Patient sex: F
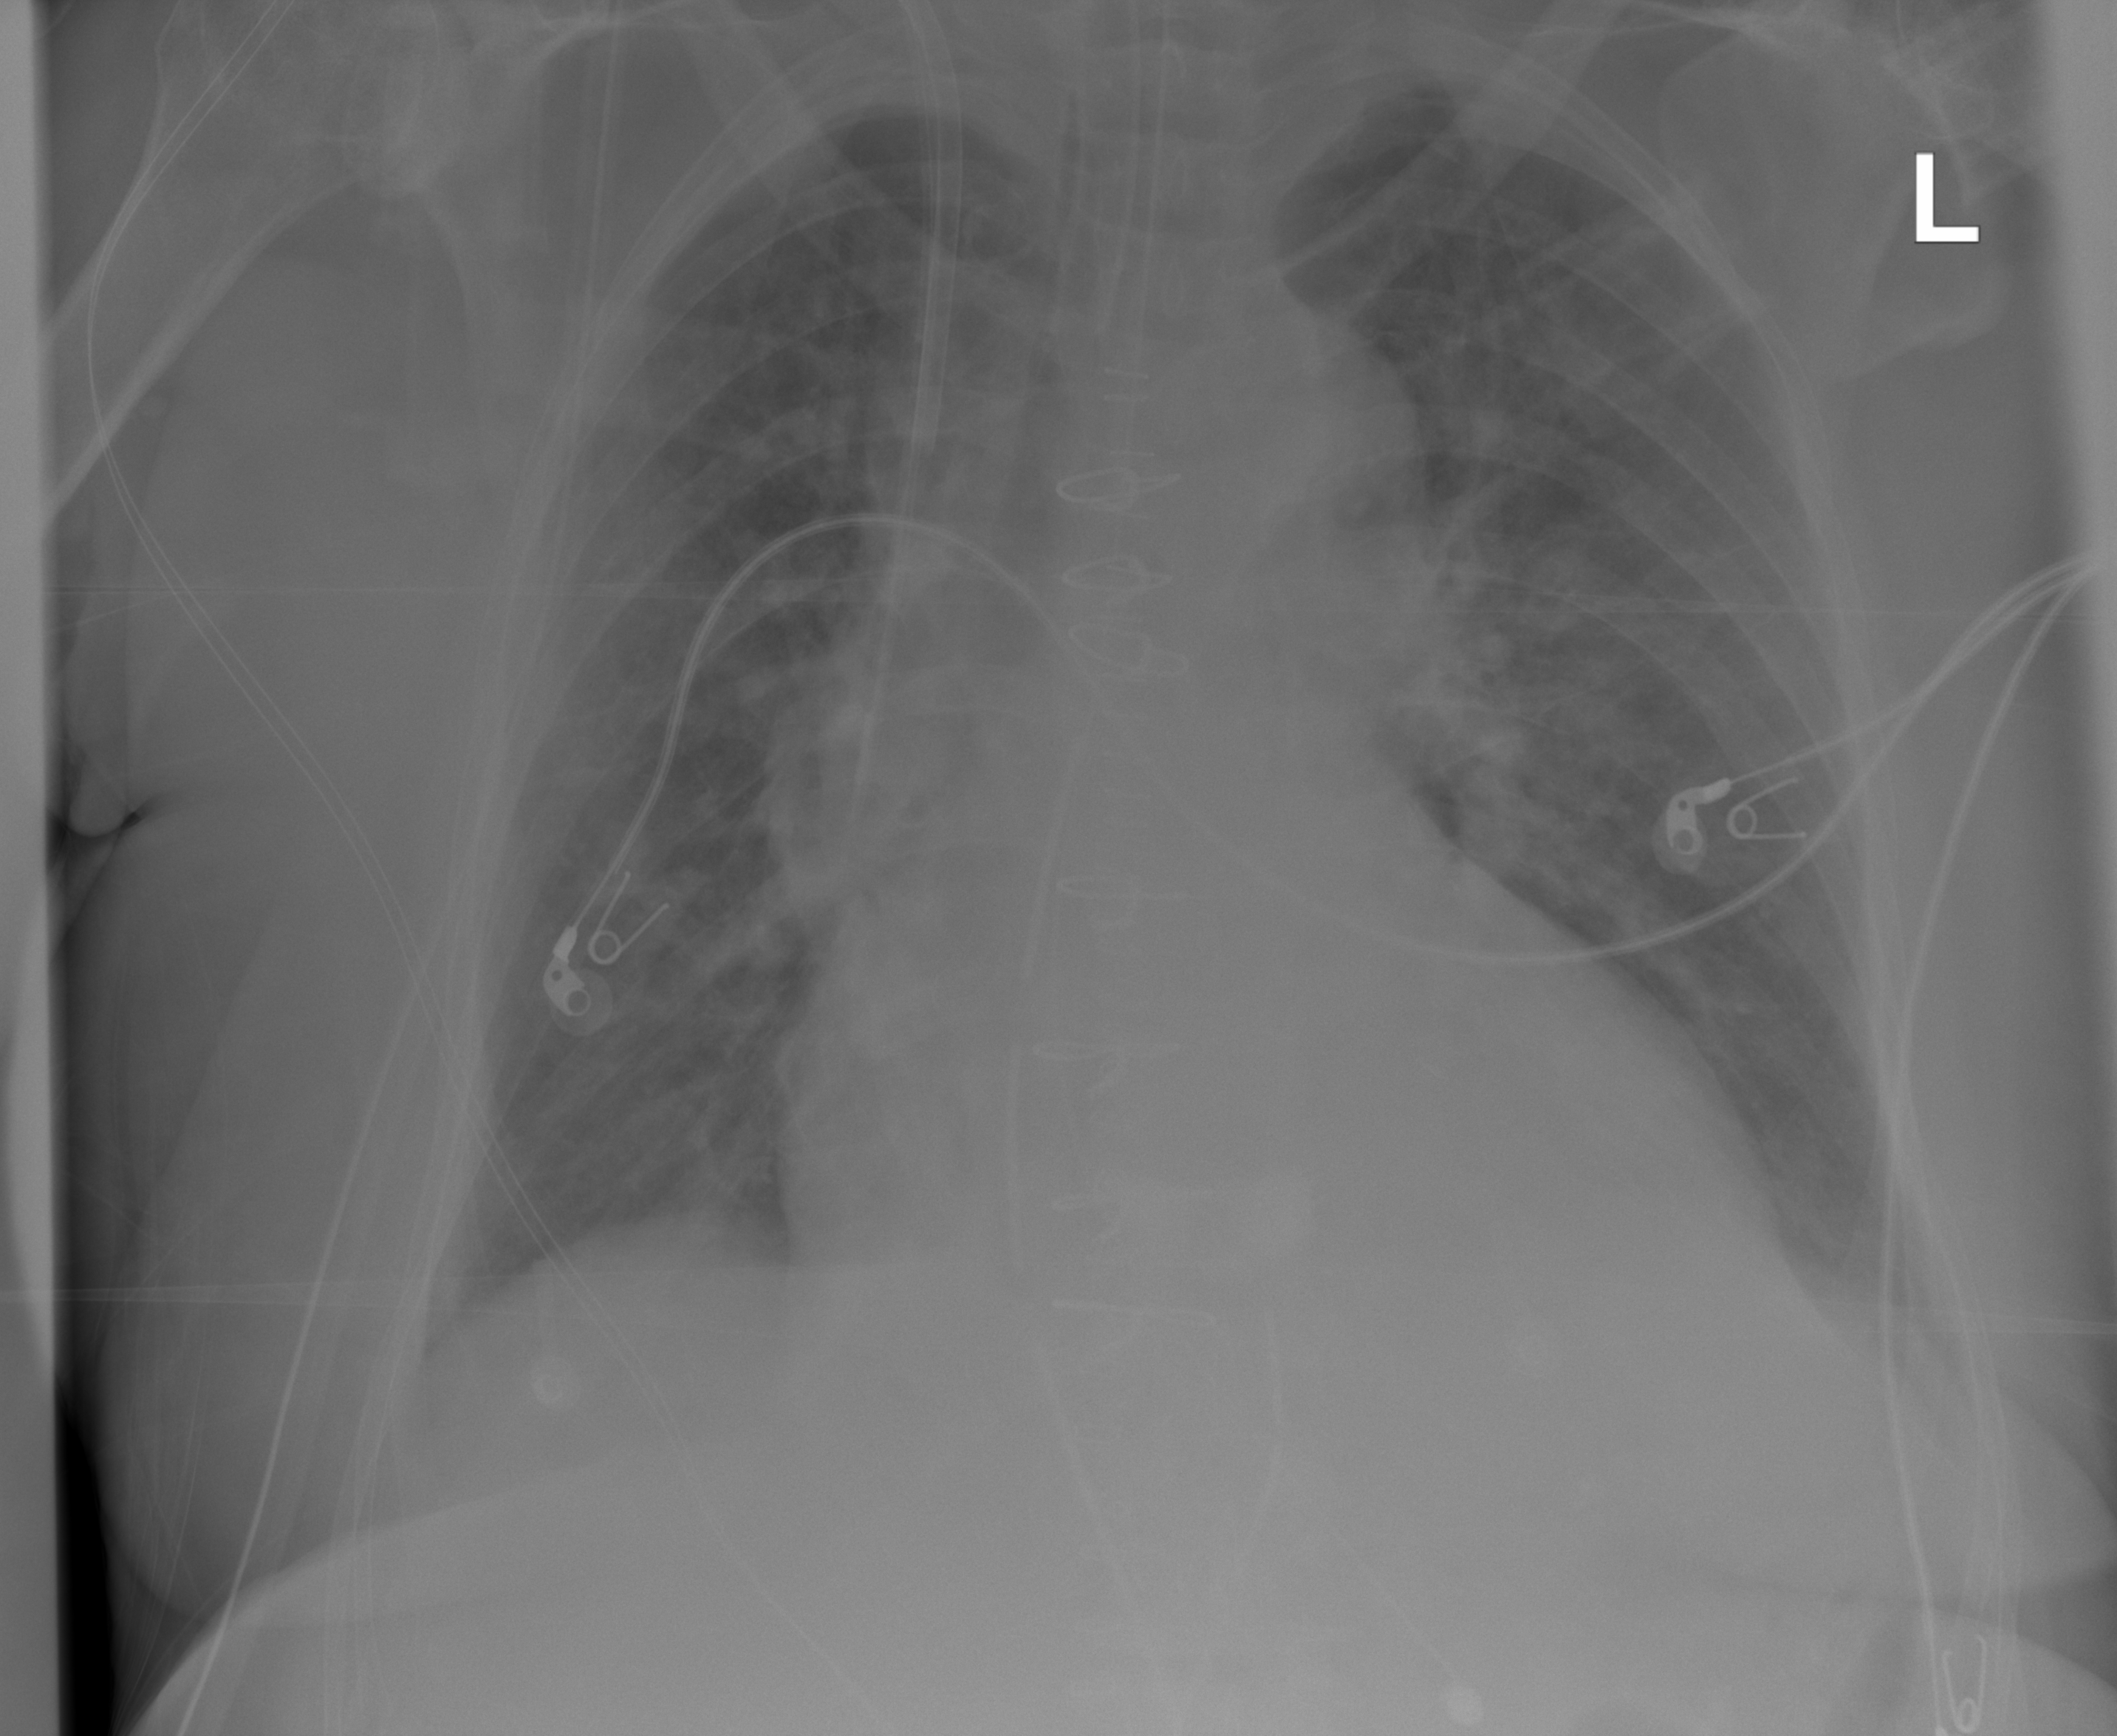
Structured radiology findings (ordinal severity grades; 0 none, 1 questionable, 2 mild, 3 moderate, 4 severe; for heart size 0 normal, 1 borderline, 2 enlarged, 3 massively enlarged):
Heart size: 2
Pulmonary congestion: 2
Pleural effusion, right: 0
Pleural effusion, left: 1
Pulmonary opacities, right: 0
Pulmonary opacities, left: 0
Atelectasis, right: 2
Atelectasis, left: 2